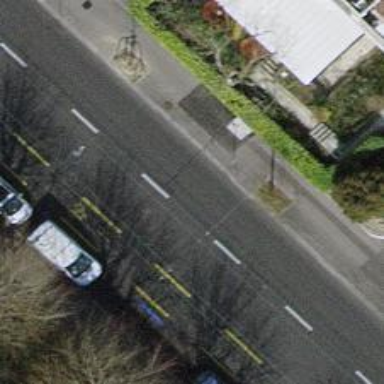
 which is classified as primary highway."